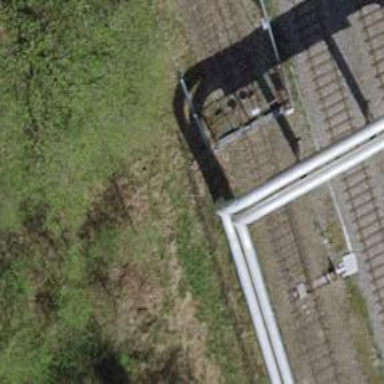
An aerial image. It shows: Pipeline structure is shown.